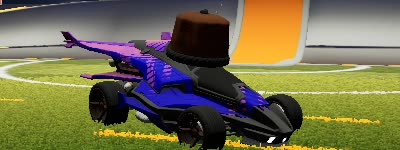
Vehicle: aftershock